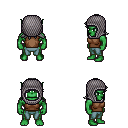
a pixel art fantasy rpg character, male body template, orc, green skin, brown sleeveless shirt, teal pants, gray loose hair, chain hood, four views (front, back, left, right), 2x2 character sprite sheet, small pixel art, hard edges, no anti-aliasing